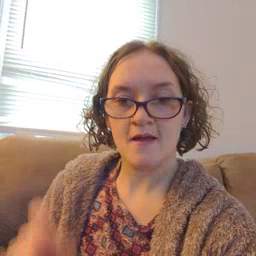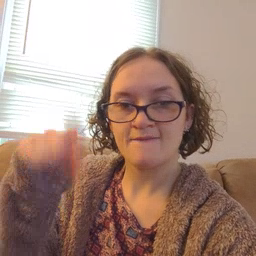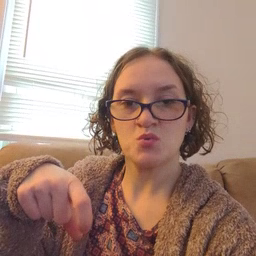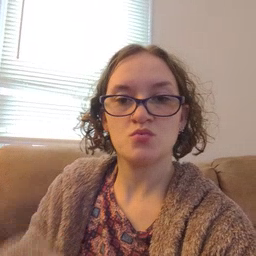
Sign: haveto